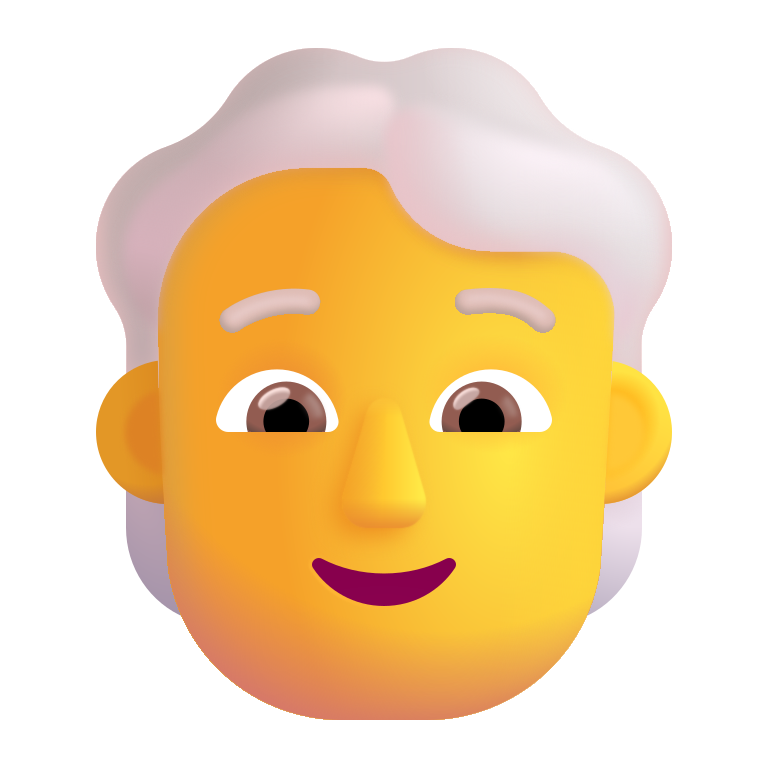
person white hair color default